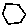
Label: hexagon